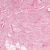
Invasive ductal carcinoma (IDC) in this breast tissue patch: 0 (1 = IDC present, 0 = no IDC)